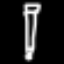
Label: pencil